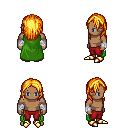
a pixel art fantasy rpg character, male body template, human, dark skin, green cape, red pants, light blonde long hairstyle, white cloth bandages, gold boots, four views (front, back, left, right), 2x2 character sprite sheet, small pixel art, hard edges, no anti-aliasing